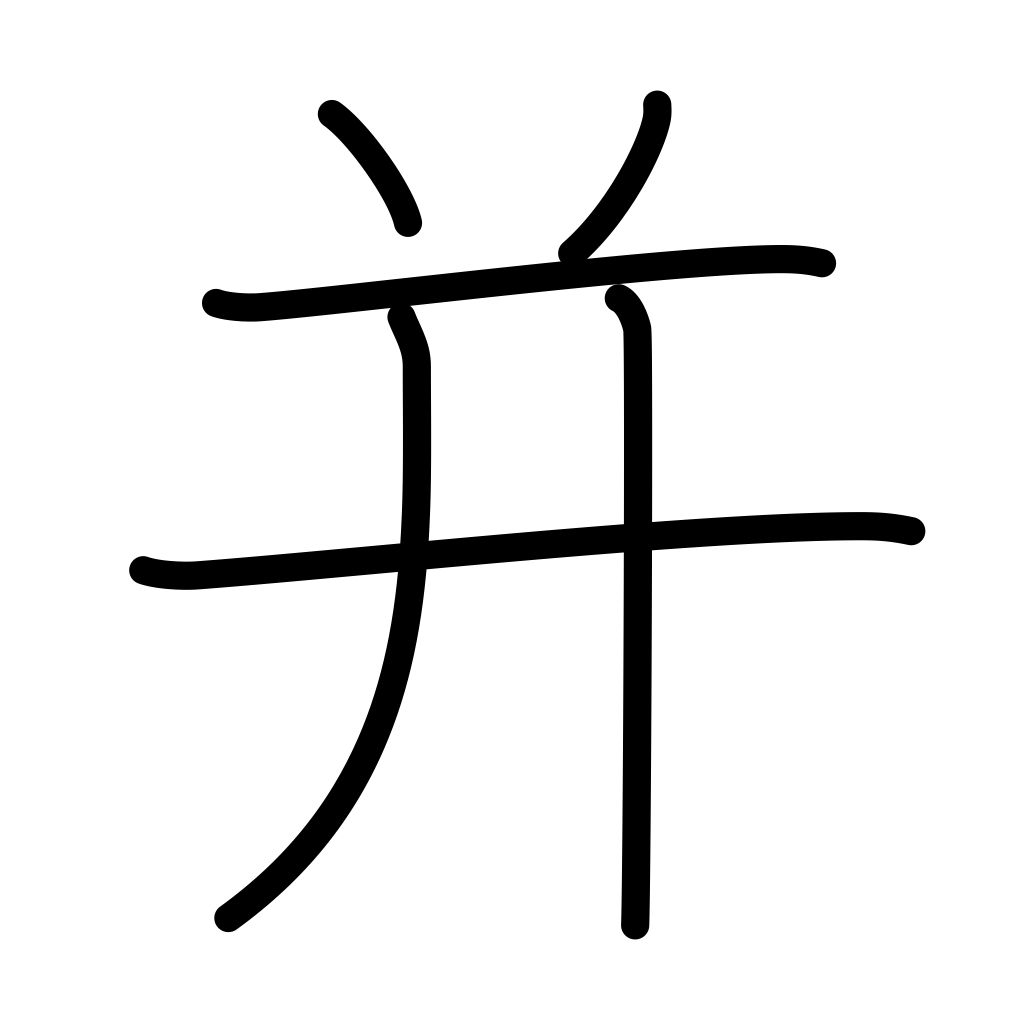
Meaning: put together